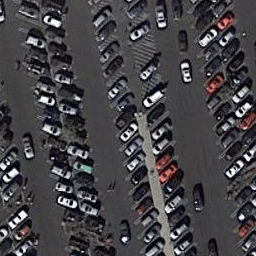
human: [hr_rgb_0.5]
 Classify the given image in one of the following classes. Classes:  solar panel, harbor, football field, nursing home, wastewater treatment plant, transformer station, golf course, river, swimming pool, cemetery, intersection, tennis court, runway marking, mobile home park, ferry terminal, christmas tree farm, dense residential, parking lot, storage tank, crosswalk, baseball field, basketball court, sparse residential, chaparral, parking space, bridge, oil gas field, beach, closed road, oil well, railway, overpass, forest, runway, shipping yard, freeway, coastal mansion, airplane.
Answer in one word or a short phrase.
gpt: parking lot